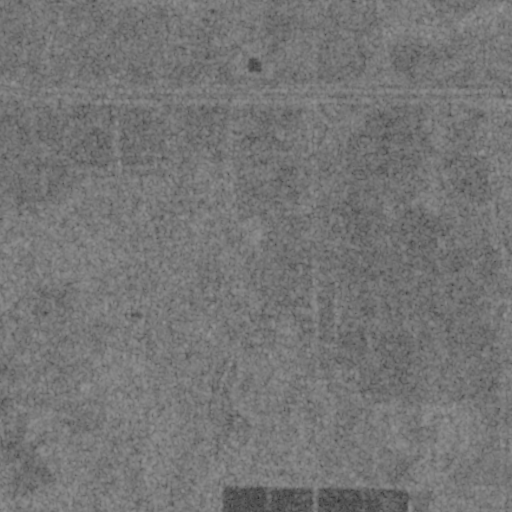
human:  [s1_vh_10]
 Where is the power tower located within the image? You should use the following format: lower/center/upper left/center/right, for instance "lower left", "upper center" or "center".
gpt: The power tower is located in the upper of the image.
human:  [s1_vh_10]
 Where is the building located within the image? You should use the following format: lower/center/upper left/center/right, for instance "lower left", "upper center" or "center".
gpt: The building is located in the lower right of the image.
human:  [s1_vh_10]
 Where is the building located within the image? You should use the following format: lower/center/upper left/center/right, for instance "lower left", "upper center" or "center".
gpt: The building is located in the lower right of the image.
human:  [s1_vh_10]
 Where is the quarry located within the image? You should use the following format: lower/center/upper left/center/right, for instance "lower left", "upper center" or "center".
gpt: There is no quarry in the image.

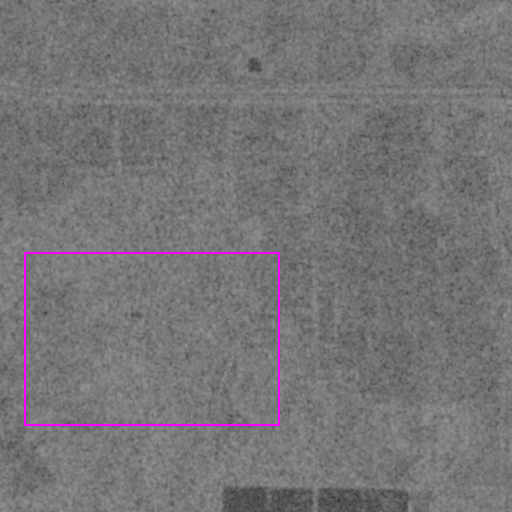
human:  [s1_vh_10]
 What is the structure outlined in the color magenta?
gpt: There is no magenta outline.
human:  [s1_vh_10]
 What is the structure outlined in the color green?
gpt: There is no structure outlined in green.